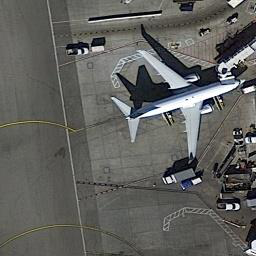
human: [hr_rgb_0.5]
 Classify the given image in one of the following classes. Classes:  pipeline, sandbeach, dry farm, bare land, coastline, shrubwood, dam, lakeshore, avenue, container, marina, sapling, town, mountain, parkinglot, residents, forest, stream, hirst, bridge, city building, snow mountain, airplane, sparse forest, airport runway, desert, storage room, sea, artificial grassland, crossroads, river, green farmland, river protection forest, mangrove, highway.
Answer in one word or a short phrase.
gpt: airplane